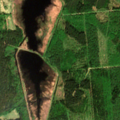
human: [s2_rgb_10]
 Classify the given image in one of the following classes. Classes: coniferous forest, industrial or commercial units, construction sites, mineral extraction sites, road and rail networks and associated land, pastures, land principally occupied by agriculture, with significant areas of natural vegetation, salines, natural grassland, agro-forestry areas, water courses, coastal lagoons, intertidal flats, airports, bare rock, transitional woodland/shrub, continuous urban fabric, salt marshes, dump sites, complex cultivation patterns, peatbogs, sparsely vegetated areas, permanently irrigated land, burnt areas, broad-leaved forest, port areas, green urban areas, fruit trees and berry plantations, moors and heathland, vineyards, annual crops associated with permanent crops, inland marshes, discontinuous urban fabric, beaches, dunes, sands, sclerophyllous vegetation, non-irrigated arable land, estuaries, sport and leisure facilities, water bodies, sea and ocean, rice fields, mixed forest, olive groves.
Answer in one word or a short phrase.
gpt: land principally occupied by agriculture, with significant areas of natural vegetation, broad-leaved forest, coniferous forest, mixed forest, water bodies